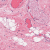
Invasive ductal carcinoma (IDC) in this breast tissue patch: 0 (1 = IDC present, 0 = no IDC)